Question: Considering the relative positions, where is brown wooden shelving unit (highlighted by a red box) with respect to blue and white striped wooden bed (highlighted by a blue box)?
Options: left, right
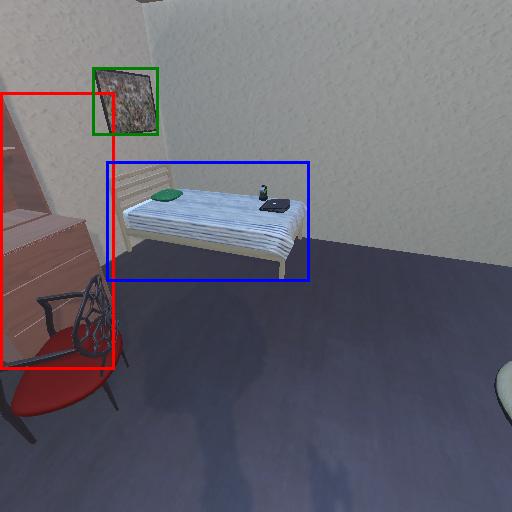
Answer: left